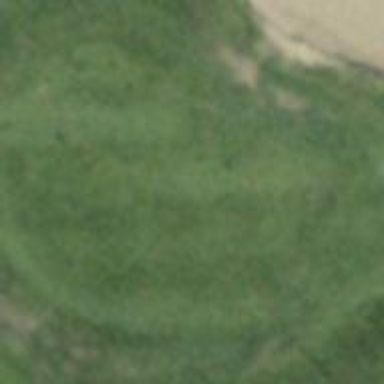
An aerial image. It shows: Golf green.